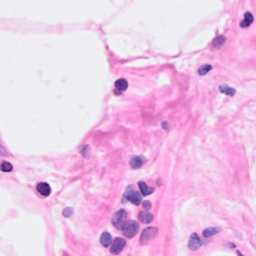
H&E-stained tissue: Breast